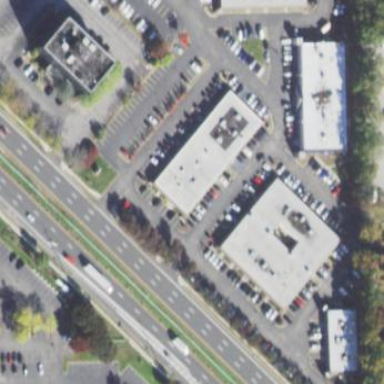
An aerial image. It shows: Commercial building.